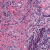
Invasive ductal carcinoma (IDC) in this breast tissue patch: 0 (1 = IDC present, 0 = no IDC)